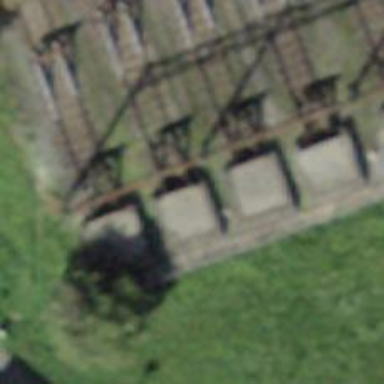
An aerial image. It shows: Railway buffer stop.